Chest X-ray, PA view. Patient: 32 years old, sex F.
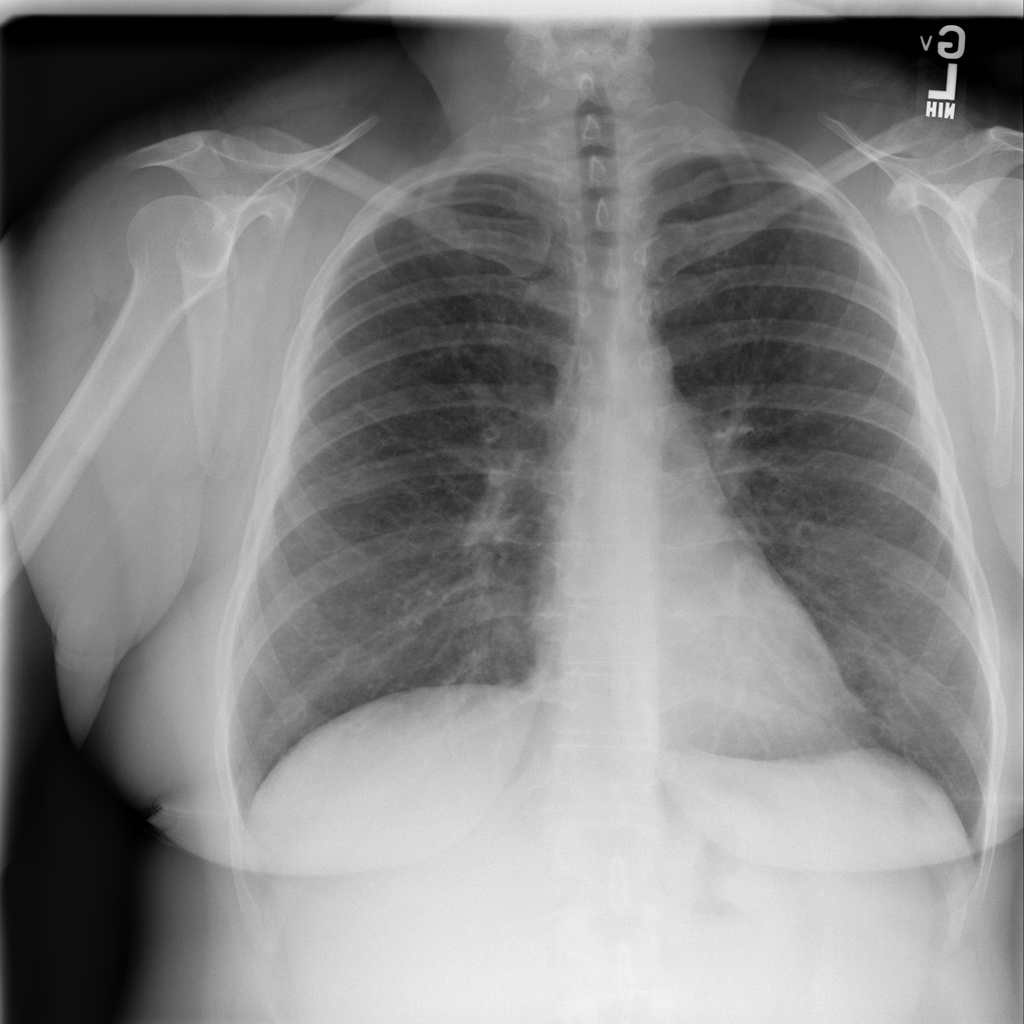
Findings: No Finding